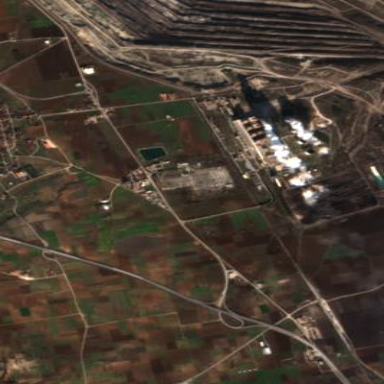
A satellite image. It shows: Industrial area with coal power plant.